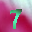
Label: 7